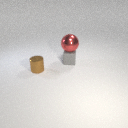
small brown metal cylinder to the left of small gray rubber cube